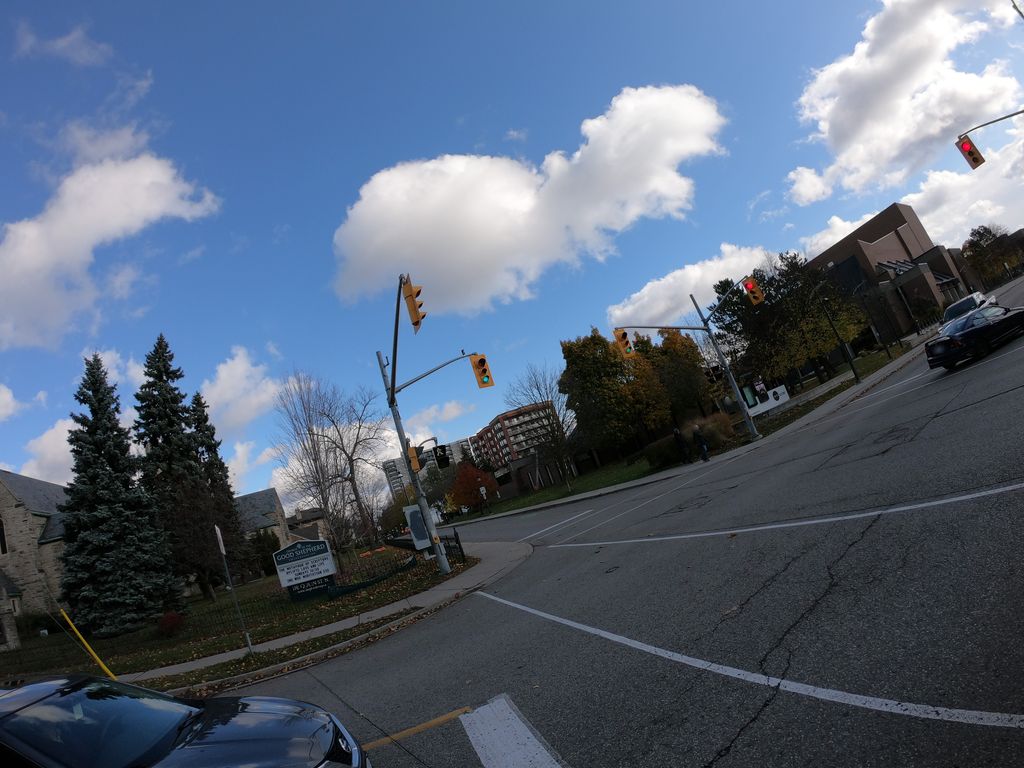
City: kitchener-waterloo